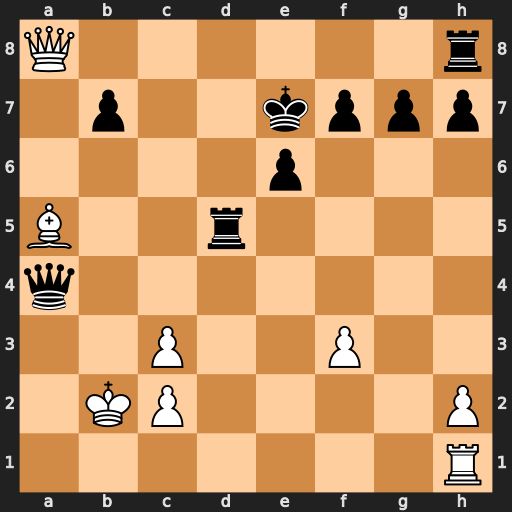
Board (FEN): Q6r/1p2kppp/4p3/B2r4/q7/2P2P2/1KP4P/7R
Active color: w
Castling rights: -
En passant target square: -
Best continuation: Bd8+ Rhxd8 Qxa4